【题型】选择题　【知识点】立体几何　【难度】easy
如图圆柱的底面周长是$10\mathrm{cm}$，圆柱的高为$12\mathrm{cm}$，$BC$为圆柱上底面的直径，一只蚂蚁如果沿着圆柱的侧面从下底面点$A$处爬到上底面点$B$处，那么它爬行的最短路程为(\quad)

\vspace{0.5em}
\noindent A．$10cm$ \qquad B．$11cm$ \qquad C．$13cm$ \qquad D．$12cm$
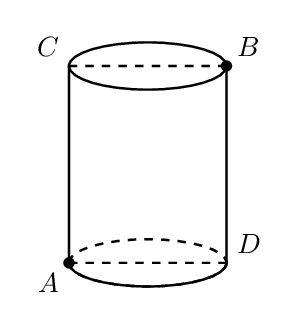
【解答】
\noindent \textbf{【答案】} $C$

\vspace{0.5em}
\noindent \textbf{【分析】}把圆柱沿母线$AC$剪开后展开，点$B$展开后的对应点为$B'$，利用两点之间线段最短可判断蚂蚁爬行的最短路径为$AB'$，利用勾股定理计算出$AB'$即可.

\vspace{0.5em}
\noindent \textbf{【解答】}解：根据题意，把圆柱的侧面沿母线$AC$剪开后展开，点$B$展开后的对应点为$B'$，
\noindent 如图：蚂蚁爬行的最短路径为$AB'$，
\noindent 在$\text{Rt}\triangle ACB'$，易得$AC=12$，$CB'=5$，则
\[
AB'=\sqrt{5^2+12^2}=13cm,
\]
\noindent 所以它爬行的最短路程为$13cm$，
\noindent 故选：$C$．

\vspace{0.5em}
\noindent \textbf{【点评】}本题考查圆柱侧面的展开——最短路径问题，注意圆柱的结构特征，属于基础题.
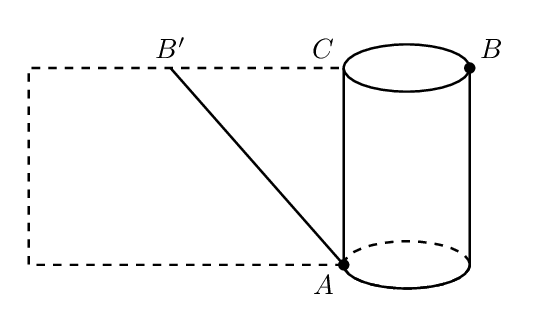